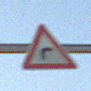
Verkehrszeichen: KurveRechts
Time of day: SunriseSunset
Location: Outdoor (Special)
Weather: Clear
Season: NotSpecified
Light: Natural